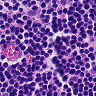
Metastatic tissue present: no